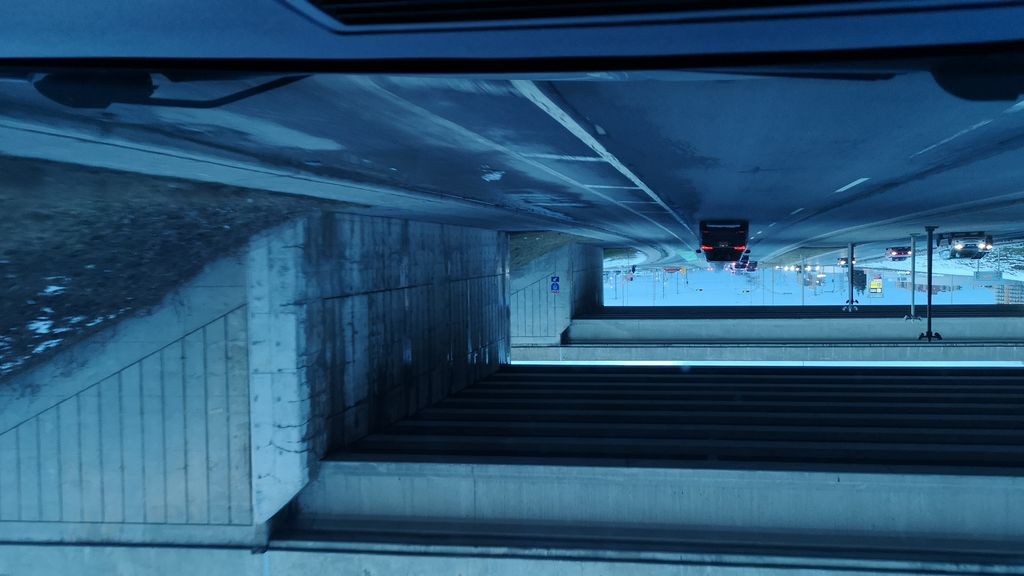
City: montreal